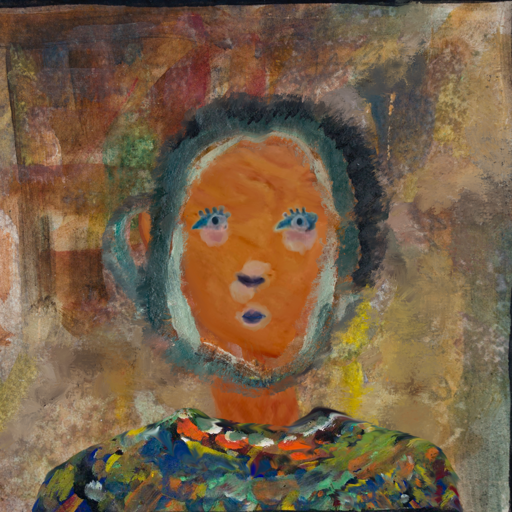
Background: Mosgoul, Head And Neck Front: Pious_Lady, Face Front: Hill_Girl, Bust: An_Impression, Hair Front: Boggyland, Head Accessory: Blank, Second Necklace: Blank, Necklace: Blank, Baby: Blank